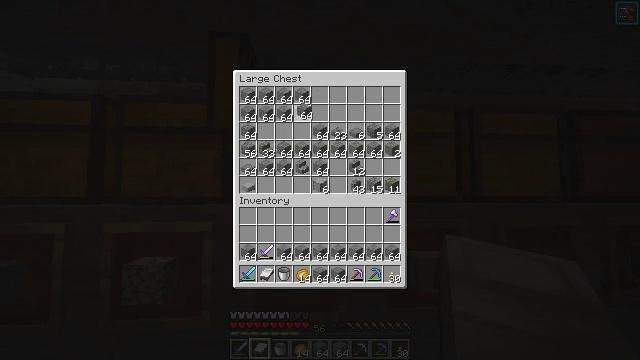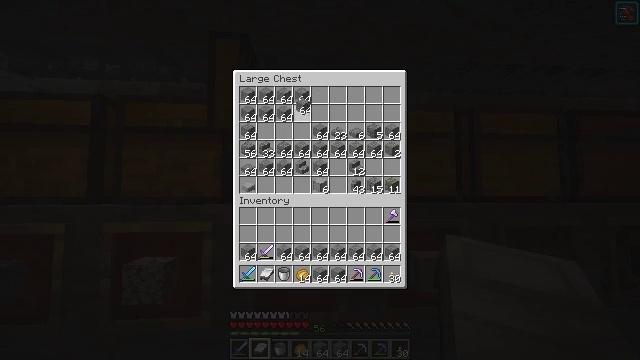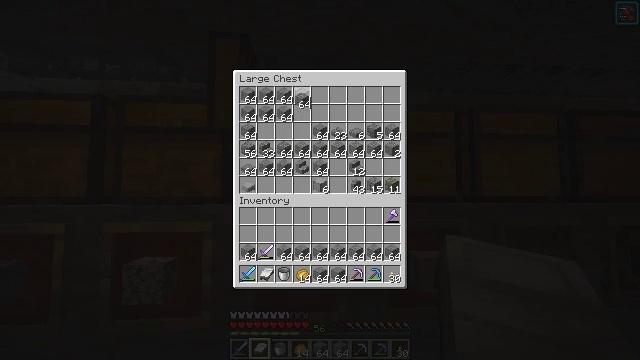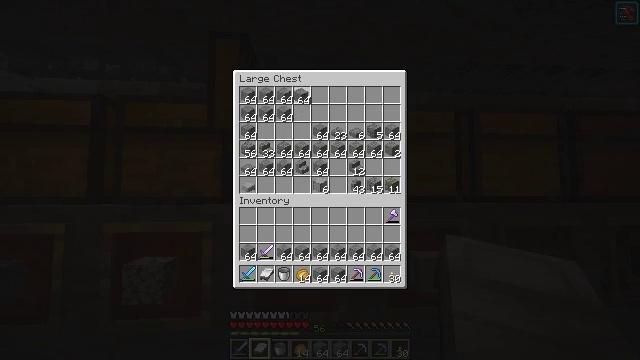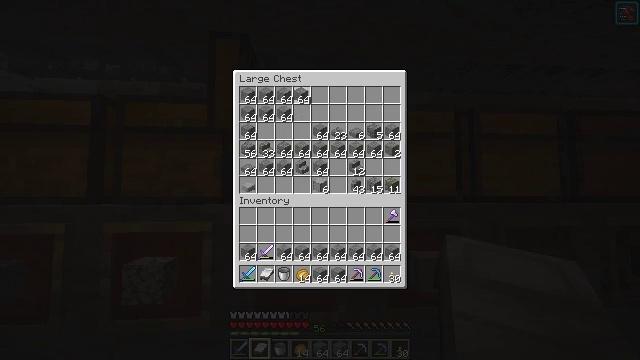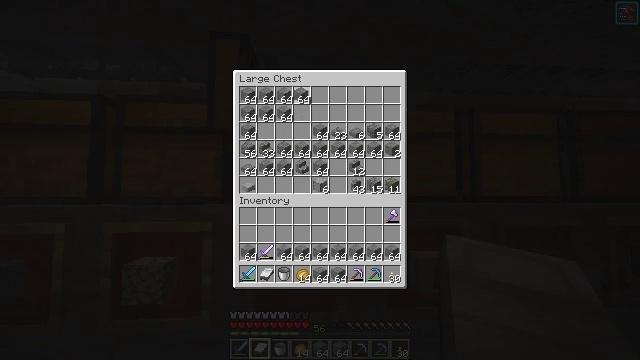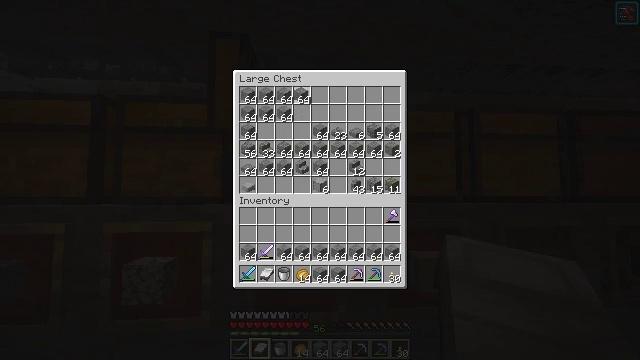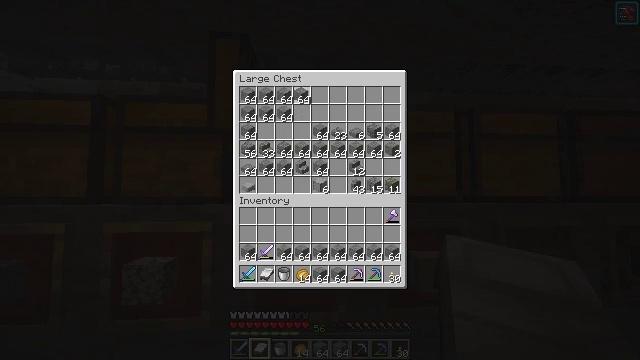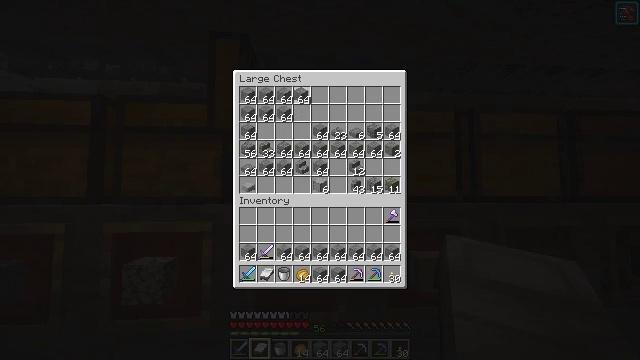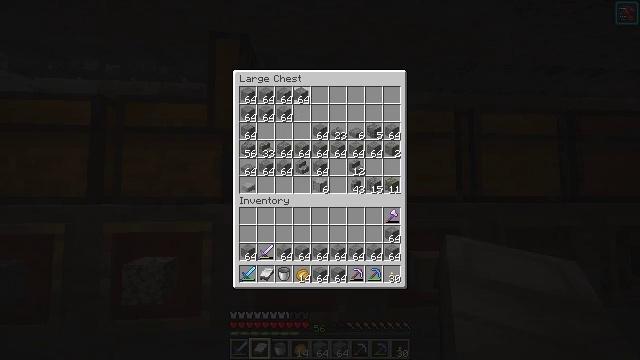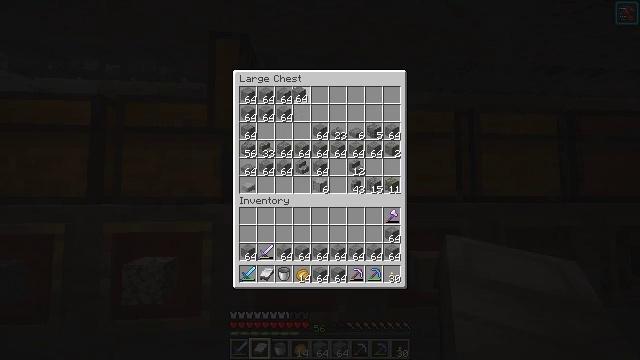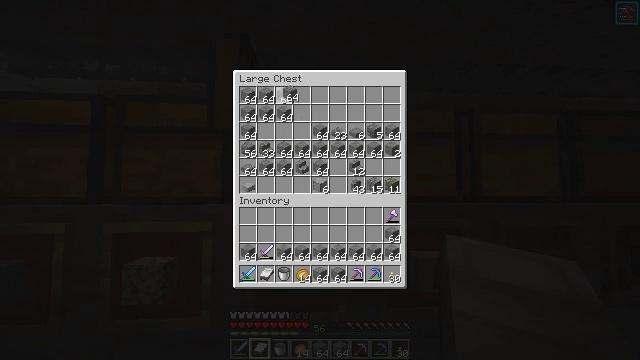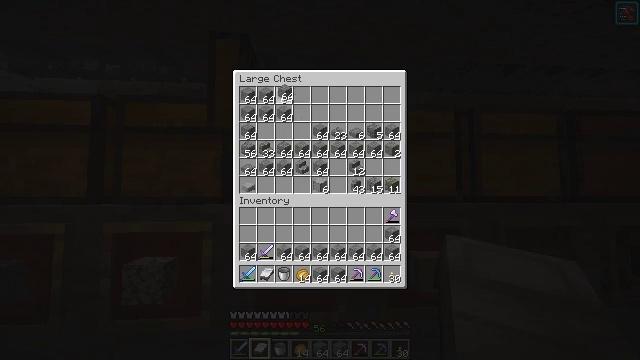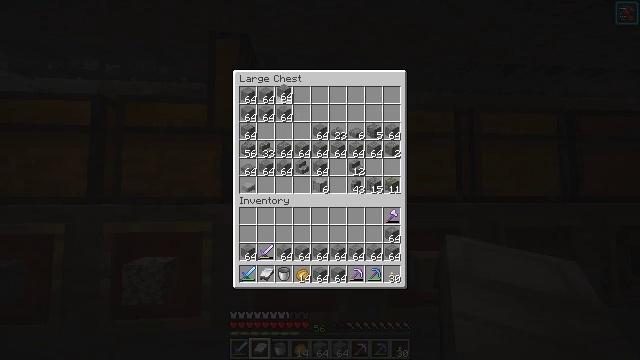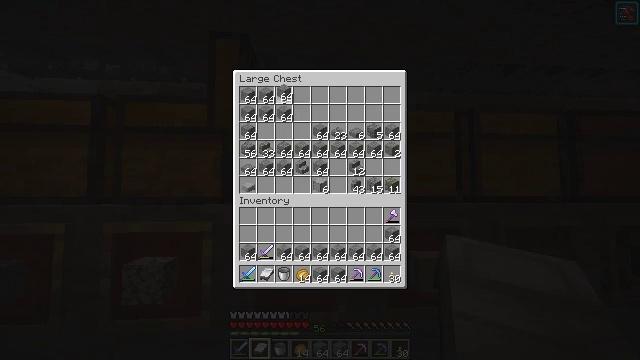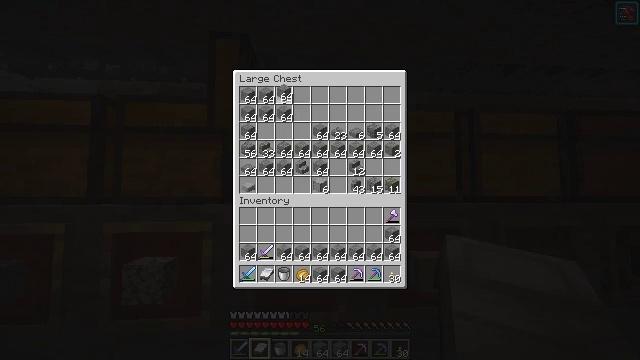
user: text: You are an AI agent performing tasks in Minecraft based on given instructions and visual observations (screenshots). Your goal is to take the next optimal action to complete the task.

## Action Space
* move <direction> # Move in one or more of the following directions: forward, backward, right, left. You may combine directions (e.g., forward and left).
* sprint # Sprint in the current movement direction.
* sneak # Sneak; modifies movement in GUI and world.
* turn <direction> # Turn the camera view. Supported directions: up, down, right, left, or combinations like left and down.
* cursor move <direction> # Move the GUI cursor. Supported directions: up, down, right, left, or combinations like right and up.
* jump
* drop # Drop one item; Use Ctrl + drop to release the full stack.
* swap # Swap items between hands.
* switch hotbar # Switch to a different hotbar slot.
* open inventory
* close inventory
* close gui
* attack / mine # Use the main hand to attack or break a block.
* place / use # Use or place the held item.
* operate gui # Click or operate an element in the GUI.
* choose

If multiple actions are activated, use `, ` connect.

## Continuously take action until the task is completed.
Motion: motion action
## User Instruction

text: Remove a stone from the inventory.
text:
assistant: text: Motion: sneak
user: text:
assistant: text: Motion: sprint
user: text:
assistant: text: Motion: sprint
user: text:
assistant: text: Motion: sprint
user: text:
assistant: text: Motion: sneak, operate gui
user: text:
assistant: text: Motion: sneak, operate gui
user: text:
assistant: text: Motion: sprint, operate gui
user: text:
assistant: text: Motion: sprint, operate gui
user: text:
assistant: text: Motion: sneak
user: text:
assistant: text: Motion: sprint
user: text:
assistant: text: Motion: sprint, cursor move left
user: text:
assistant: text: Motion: sneak
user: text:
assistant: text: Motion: sprint
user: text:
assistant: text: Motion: sneak, operate gui
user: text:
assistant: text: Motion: sprint, operate gui
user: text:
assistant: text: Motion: sneak, operate gui
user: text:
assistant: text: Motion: sneak, operate gui
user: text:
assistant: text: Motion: sprint
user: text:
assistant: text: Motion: sprint
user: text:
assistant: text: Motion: sprint
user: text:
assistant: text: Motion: sprint
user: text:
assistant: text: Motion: sneak
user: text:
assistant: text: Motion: sprint
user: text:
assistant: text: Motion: sprint, operate gui
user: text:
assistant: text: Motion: sprint, operate gui
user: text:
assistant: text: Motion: sprint, operate gui
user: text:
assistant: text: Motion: sneak, operate gui
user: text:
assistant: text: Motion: sprint
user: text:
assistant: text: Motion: sneak
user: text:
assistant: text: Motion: sneak